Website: apple
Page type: customer-info-address
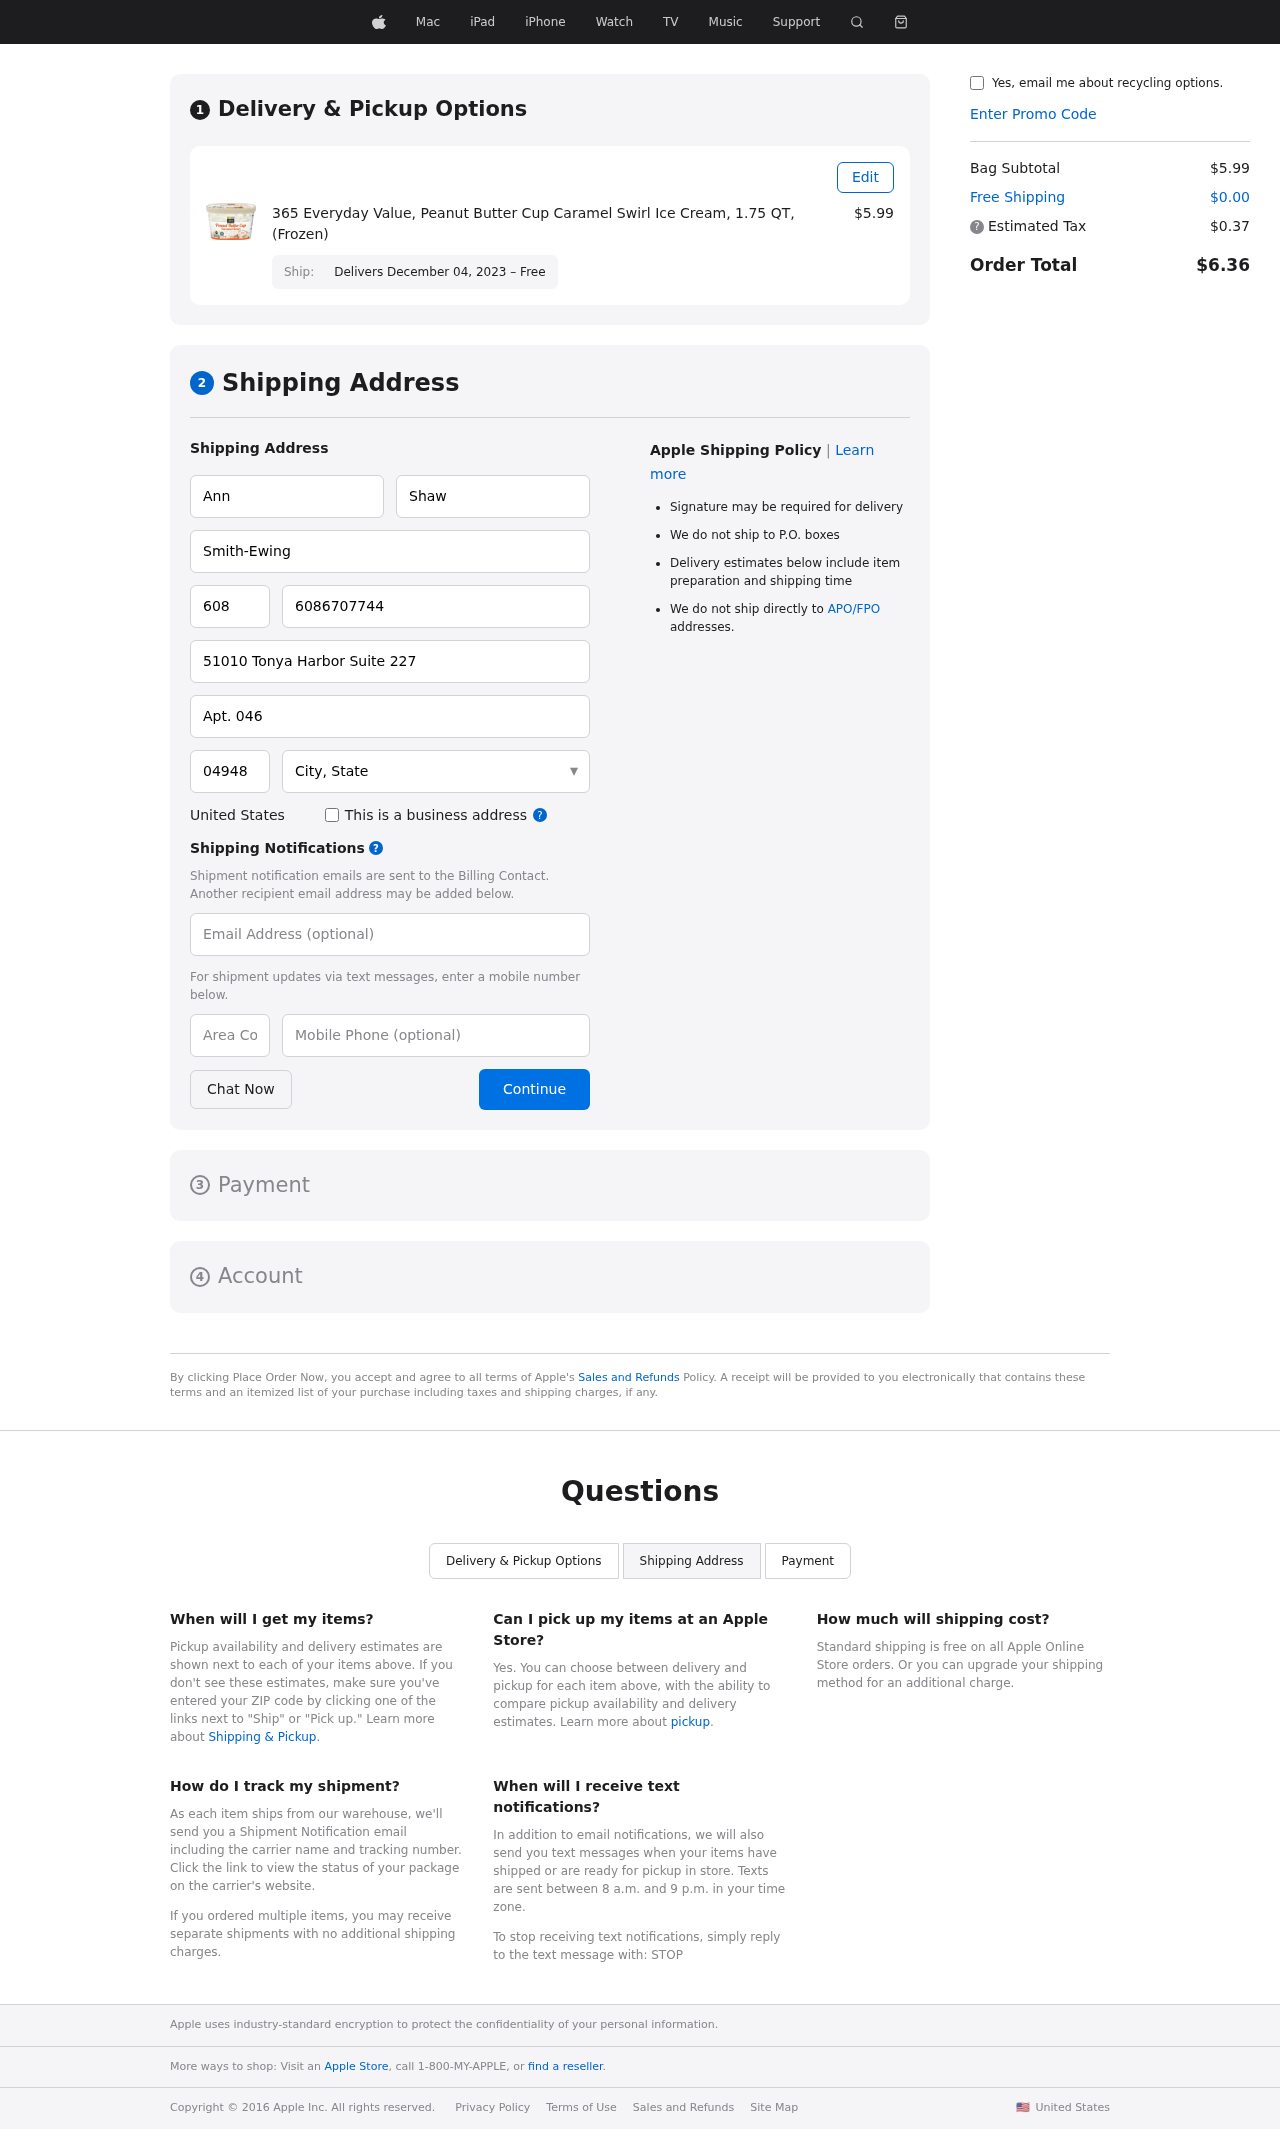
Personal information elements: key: PII_CITY_STATE
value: Williamsport, MO
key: PII_COMPANY
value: Smith-Ewing
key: PII_COUNTRY
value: United States
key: PII_EMAIL
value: ann.shaw@hotmail.com
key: PII_FIRSTNAME
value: Ann
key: PII_LASTNAME
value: Shaw
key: PII_PHONE
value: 6086707744
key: PII_PHONE_ALT
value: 9205755074
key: PII_PHONE_ALT_AREA
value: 920
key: PII_PHONE_AREA
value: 608
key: PII_POSTCODE
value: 04948
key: PII_STREET
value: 51010 Tonya Harbor Suite 227
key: PII_STREET2
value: Apt. 046
Product elements: key: PRODUCT1_NAME
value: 365 Everyday Value, Peanut Butter Cup Caramel Swirl Ice Cream, 1.75 QT, (Frozen)
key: PRODUCT1_PRICE
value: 5.99
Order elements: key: ORDER_DELIVERY_DATE
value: Delivers December 04, 2023 – Free
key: ORDER_SUBTOTAL
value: $5.99
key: ORDER_SHIPPING_COST
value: $0.00
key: ORDER_TAX
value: $0.37
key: ORDER_TOTAL
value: $6.36